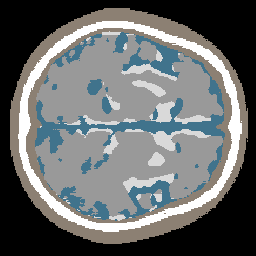
Label: no_lesion